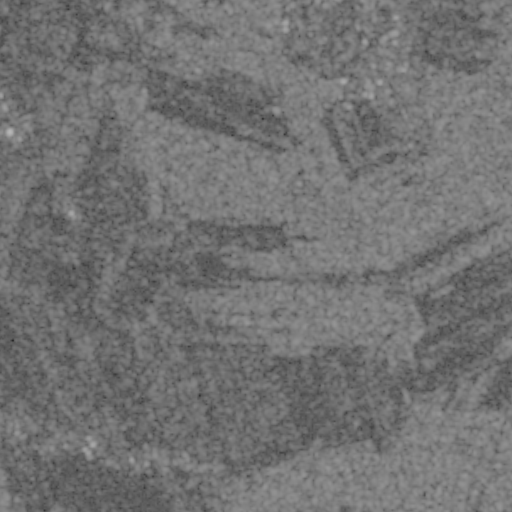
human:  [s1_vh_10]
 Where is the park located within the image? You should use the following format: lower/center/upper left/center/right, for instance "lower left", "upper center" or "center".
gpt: The park is located in the upper right of the image.
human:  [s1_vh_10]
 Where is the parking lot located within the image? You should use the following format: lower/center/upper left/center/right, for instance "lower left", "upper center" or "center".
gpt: The parking lot is located in the upper right of the image.
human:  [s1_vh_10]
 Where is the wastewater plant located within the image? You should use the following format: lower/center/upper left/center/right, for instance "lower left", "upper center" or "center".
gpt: The wastewater plant is located in the upper center of the image.
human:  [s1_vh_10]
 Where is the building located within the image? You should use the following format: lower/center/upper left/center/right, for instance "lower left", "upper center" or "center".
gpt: There is no building in the image.

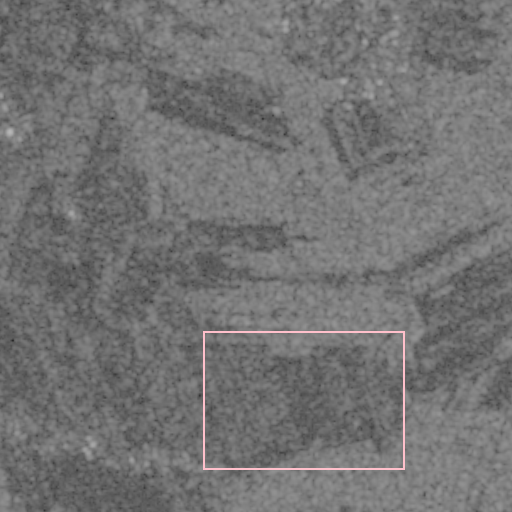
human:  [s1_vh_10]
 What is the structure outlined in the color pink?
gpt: The structure outlined in pink is a crop field.
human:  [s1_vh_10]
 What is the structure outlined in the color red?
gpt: There is no red outline.